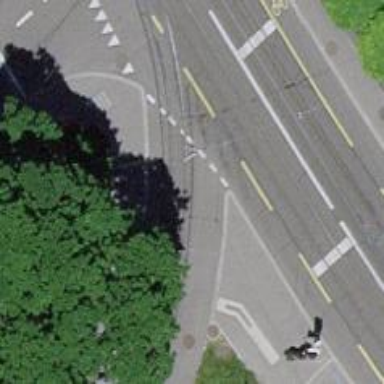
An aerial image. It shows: Tram crossing on the railway.